Question: I have a 2 problems in my code:
1) You cannot do a sort by header "Title" when you click on it.
2) You can click on the title, think that will sort alphabetically, an arrow appears, but nothing happens, no sorting.

'''
$this->widget('zii.widgets.grid.CGridView', array(
'dataProvider' => $dataProvider,
'columns' => array(
'title' => array(
'class'=>'CLinkColumn',
'labelExpression' => '$data->title',
'urlExpression'=>'Yii::app()->request->baseUrl."/page/".$data->id',
'header'=>'Title',
'headerHtmlOptions' => array('style'=>'width:250px;'),
),
'created' => array(
'name' => 'created',
'value' => 'date("j.m.Y H:i", $data->created)',
'headerHtmlOptions' => array('style'=>'width:90px;'),
),
'category_id' => array(
'name' => 'category_id',
'value' => '$data->category->title',
'filter' => Category::allCategory(),
'headerHtmlOptions' => array('style'=>'width:150px; text-align:center;'),
),
'subcategory_id' => array(
'name' => 'subcategory_id',
'value' => '$data->subcategory->title',
'filter' => Subcategory::allCategory(),
'headerHtmlOptions' => array('style'=>'width:150px; text-align: center;'),
),
'condition_id' => array(
'name' => 'condition_id',
'value'=> '$data->condition->title',
'filter' => Condition::allAttributes(),
'headerHtmlOptions' => array('style'=>'width:90px;'),
),
),
));
'''
'''
public function actionIndex()
{
$dataProvider=new CActiveDataProvider('Page', array(
'criteria'=>array(
'order'=>'id DESC',
),
'pagination'=>array(
'pageSize'=>30,
),
));
// renders the view file 'protected/views/site/index.php'
// using the default layout 'protected/views/layouts/main.php'
$this->render('index', array('dataProvider'=>$dataProvider));
}
'''
This controller has not model.
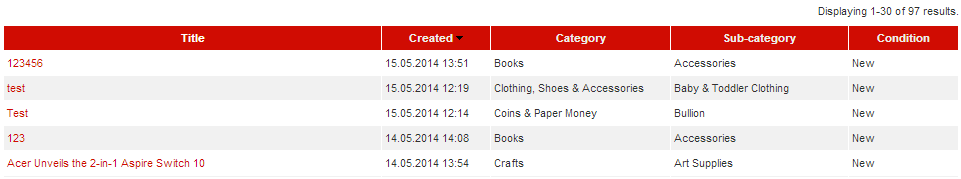
Answer: Modify your dataProvider with something like this
'''
$dataProvider=new CActiveDataProvider('Page', array(
'criteria'=>array(
'order'=>'id DESC',
),
'sort' => array(
'attributes' => array(
'title',
),
),
'pagination'=>array(
'pageSize'=>30,
),
));
'''
CLinkColumn does not support sorting, only CDataColumn does
see <URL>, you can use Raw type to make sortable Links instead as below
'''
$this->widget('zii.widgets.grid.CGridView', array(
'dataProvider' => $dataProvider,
'enableSorting'=>true,
'columns' => array(
'title' => array(
'name'=>'title',
'headerHtmlOptions' => array('style'=>'width:250px;'),
'type'=>'raw',
'value'=>'CHtml::link($data->title,Yii::app()->request->baseUrl."/page/".$data->id)'
),
'''